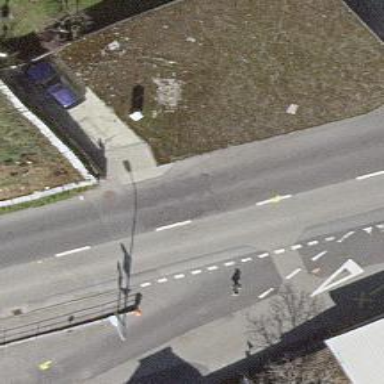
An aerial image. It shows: Bus stop along the road.